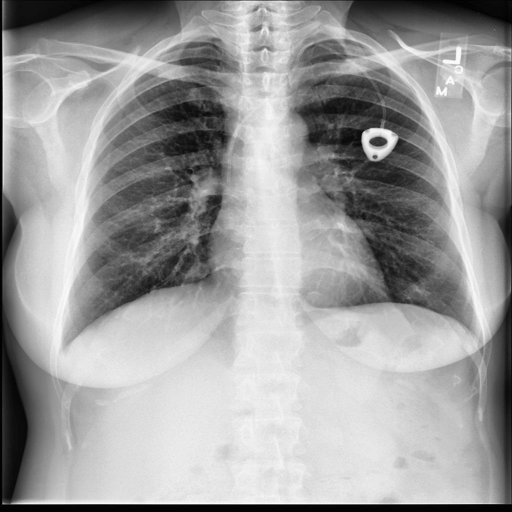
Finding: NORMAL